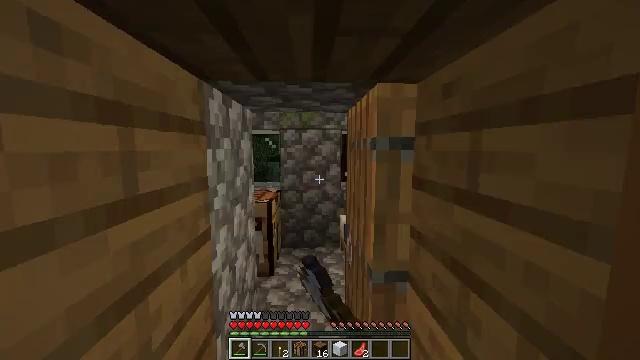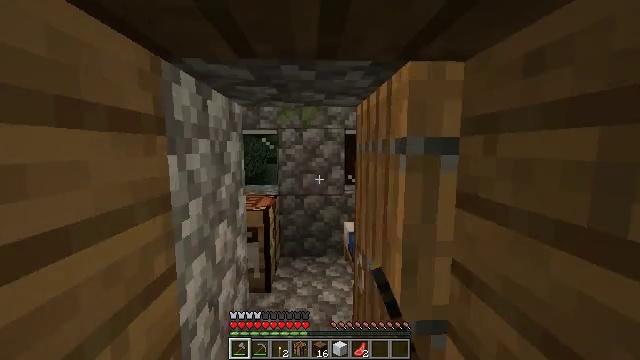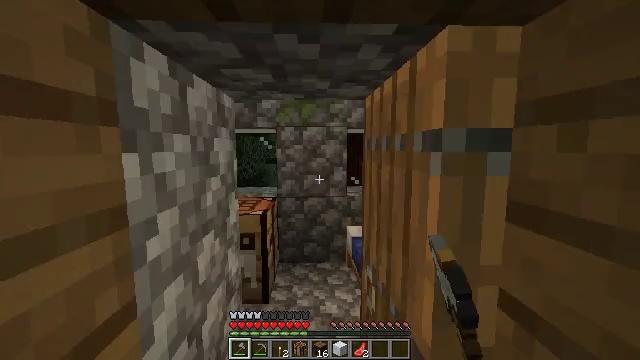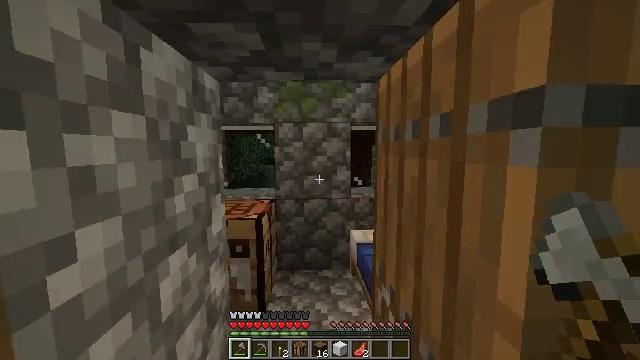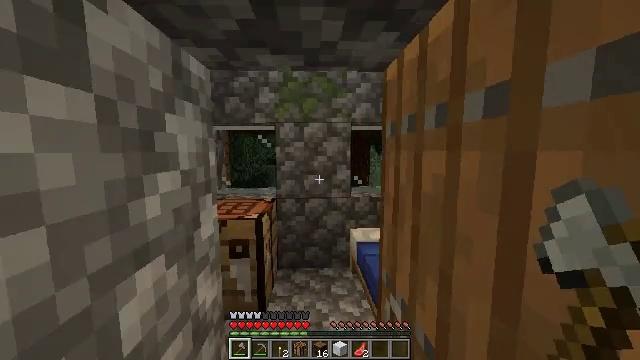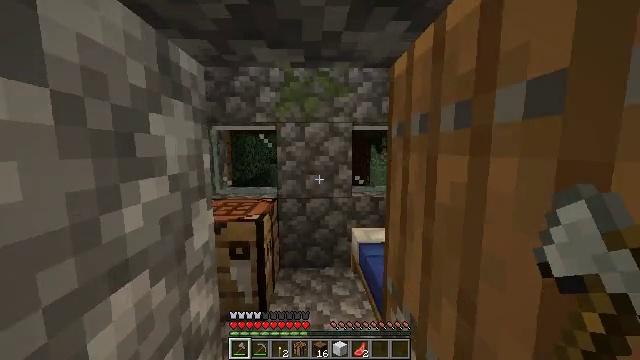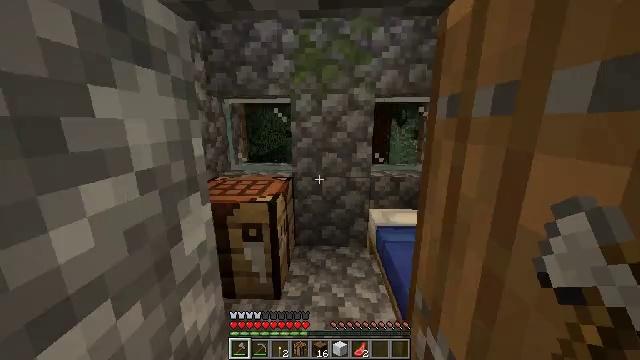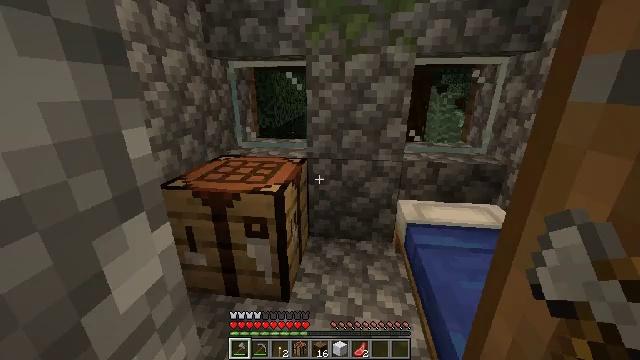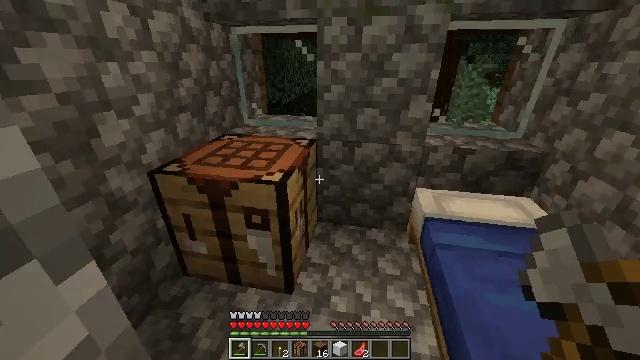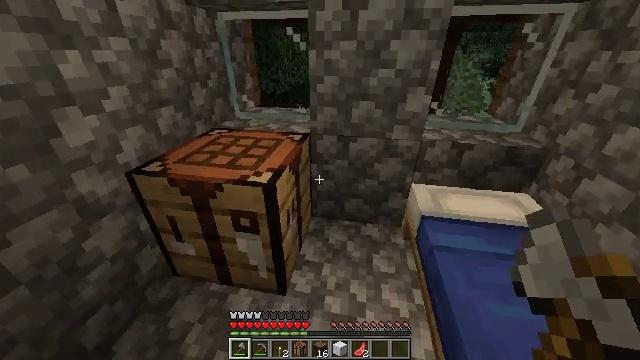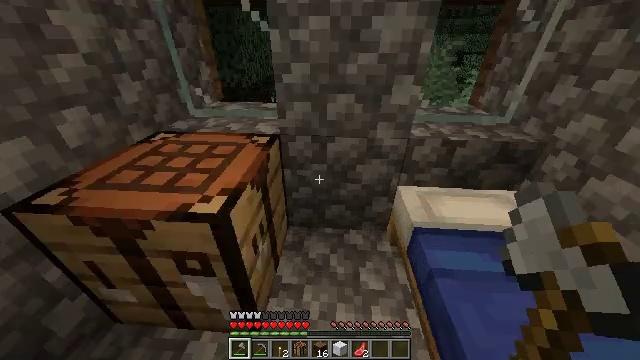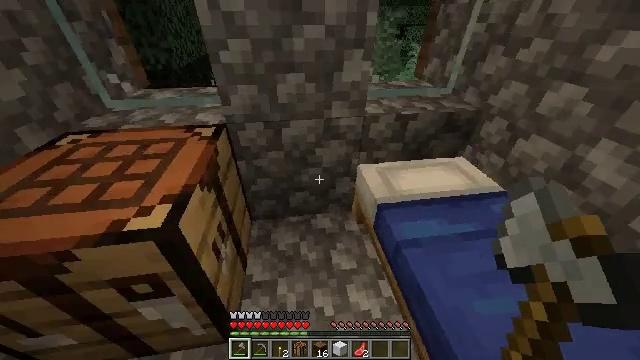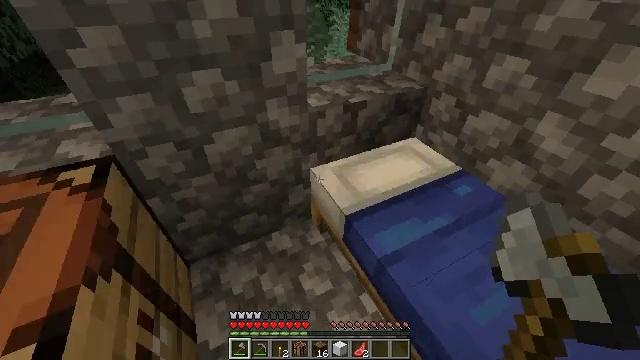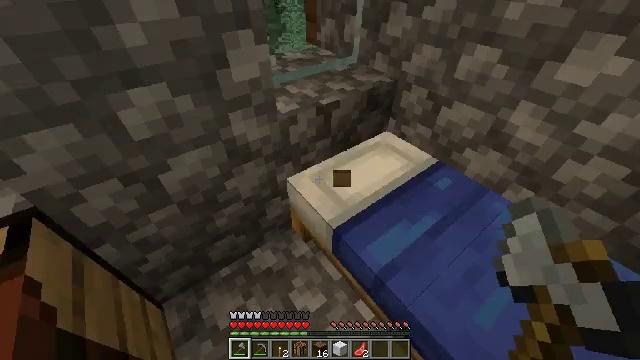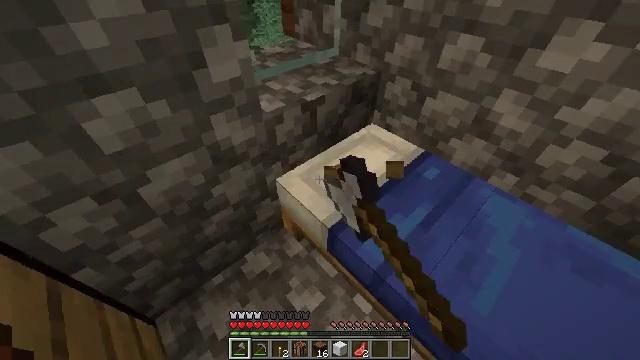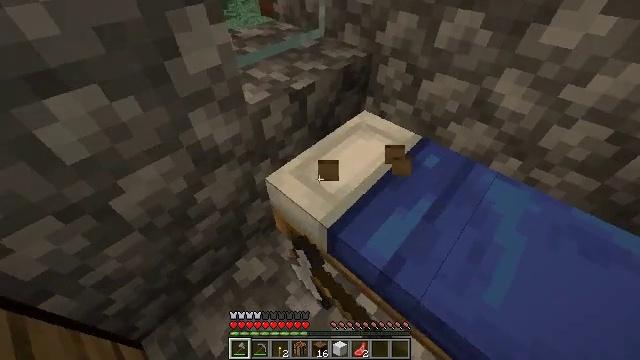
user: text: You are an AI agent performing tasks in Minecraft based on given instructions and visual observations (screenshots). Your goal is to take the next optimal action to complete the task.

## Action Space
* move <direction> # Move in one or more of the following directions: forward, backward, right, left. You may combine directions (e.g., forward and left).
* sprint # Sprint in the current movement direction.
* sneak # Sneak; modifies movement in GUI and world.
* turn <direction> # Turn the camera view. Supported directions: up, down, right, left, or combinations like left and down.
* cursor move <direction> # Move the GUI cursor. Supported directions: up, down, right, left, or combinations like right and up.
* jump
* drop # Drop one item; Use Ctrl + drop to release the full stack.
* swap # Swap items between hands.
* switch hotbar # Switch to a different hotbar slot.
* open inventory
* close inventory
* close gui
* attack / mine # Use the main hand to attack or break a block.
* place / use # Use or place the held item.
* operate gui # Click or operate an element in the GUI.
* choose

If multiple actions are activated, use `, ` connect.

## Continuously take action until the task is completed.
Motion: motion action
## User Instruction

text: Break the blue bed to move it.
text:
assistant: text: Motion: move forward, use / place
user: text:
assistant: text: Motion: move forward
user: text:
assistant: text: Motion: move forward, sprint
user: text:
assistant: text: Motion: move forward, sprint
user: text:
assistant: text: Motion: move forward, sprint
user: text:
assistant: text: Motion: move forward, sprint, turn left and down
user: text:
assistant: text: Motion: move forward, sprint, turn left and down
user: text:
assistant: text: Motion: move forward, sprint, turn left and down
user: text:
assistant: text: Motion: move forward, turn down
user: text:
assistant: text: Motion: move forward, turn right and down
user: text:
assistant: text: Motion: move forward, turn right and down
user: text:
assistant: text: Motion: move forward, turn right and down
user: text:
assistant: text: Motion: turn right and down, attack / mine
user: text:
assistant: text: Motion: turn right and down, attack / mine
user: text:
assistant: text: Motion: turn right and down, attack / mine
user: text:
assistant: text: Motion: turn right and down, attack / mine
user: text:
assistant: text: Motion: turn right and down, attack / mine
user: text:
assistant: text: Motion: turn right and down, attack / mine
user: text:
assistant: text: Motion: turn right and down, attack / mine
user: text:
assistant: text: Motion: turn right and down, attack / mine
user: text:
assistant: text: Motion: turn right, attack / mine
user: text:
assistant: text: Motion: turn right and up, attack / mine
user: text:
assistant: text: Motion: turn right and up, attack / mine
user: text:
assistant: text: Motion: turn right and up, attack / mine
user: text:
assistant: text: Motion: move forward, attack / mine
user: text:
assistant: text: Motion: move forward, attack / mine
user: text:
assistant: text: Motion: move forward, turn right and down, attack / mine
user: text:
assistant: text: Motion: attack / mine